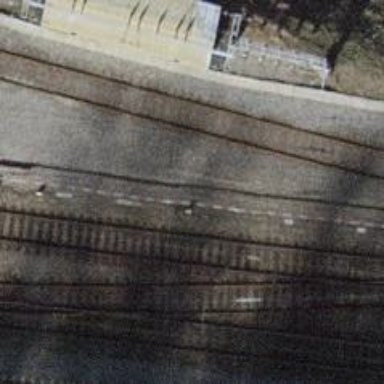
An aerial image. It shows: Single-track electrified railway with contact line.